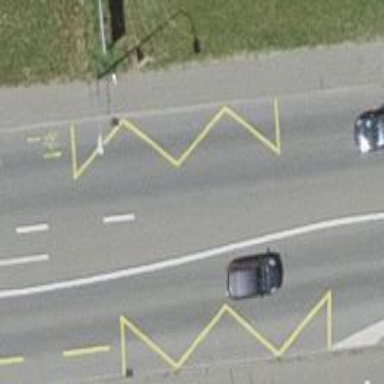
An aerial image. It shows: Bus stop with stop position for public transport.